Question: I wrote the below program to send HTML Email to the demo users in this table:

I want to send only one email and lists all of the information for each customer. Currently, if a customer has 10 books past due, then the customer will get 10 emails based on the table structure, because each book loan is a separate record.
Dear Jim Carey:
The following book(s) are due:
1. How to Fix Cars
2. James Bond Returns
Is there a way that I can send only one email for each customer but list each item in the email. For example list all the books due?
Fox example: Sending an email using the above table, Jim Carey will get 2 emails, instead of 1. I would like to send just one but list both the books due.
'''
class Program
{
static DataSet dtProfile = Database.AcquireData();
static DataTable table = dtProfile.Tables[0];
static string CustFName;
static string CustLName;
static string CheckoutDate;
static string DueDate;
static string BookName;
public static void SendEmail()
{
foreach (DataRow row in table.Rows)
{
CustFName = row["CustFName"].ToString();
CustLName = row["CustLName"].ToString();
CheckoutDate = row["CheckoutDate"].ToString();
DueDate = row["DueDate"].ToString();
BookName = row["BookName"].ToString();
string body = PopulateBody(CustFName, CustLName, CheckoutDate, DueDate, BookName);<br />
SendHtmlFormattedEmail("Email", "Subject", body);
}
}
public static string PopulateBody(string custFName, string custLName,
string checkoutDate, string dueDate, string bookName)
{
string body = string.Empty;
using (StreamReader reader =
new StreamReader(Path.GetFullPath(@"Z:
older\email.html")))
{
body = reader.ReadToEnd();
}
body = body.Replace("{#First Name#}", custFName);
body = body.Replace("{#Last Name#}", custLName);
body = body.Replace("{#Checkout Date#}", checkoutDate);
body = body.Replace("{#Due Date#}", dueDate);
body = body.Replace("{#Book Name#}", bookName);
return body;
}
public static void SendHtmlFormattedEmail(string recepientEmail, string subject, string body)
{
using (MailMessage mailMessage = new MailMessage())
{
mailMessage.From = new MailAddress(ConfigurationManager.AppSettings["UserName"]);
mailMessage.Subject = subject;
mailMessage.Body = body;
mailMessage.IsBodyHtml = true;
mailMessage.To.Add(new MailAddress(recepientEmail));
SmtpClient smtp = new SmtpClient();
smtp.Host = ConfigurationManager.AppSettings["Host"];
smtp.EnableSsl = Convert.ToBoolean(ConfigurationManager.AppSettings["EnableSsl"]);
System.Net.NetworkCredential NetworkCred = new System.Net.NetworkCredential();
NetworkCred.UserName = ConfigurationManager.AppSettings["UserName"];
NetworkCred.Password = ConfigurationManager.AppSettings["Password"];
smtp.UseDefaultCredentials = true;
smtp.Credentials = NetworkCred;
smtp.Port = int.Parse(ConfigurationManager.AppSettings["Port"]);
smtp.Send(mailMessage);
}
}
static void Main(string[] args)
{
SendEmail();
}
}
'''
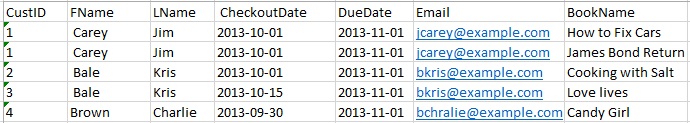
Answer: Create a collection of email data for each email address. Then iterate over the individual addresses and send out the emails.
'''
class Program
{
static DataSet dtProfile = null; //Database.AcquireData();
static DataTable table = dtProfile.Tables[0];
public static void SendEmail()
{
// Create the dictionary to hold the email data for each individual email. This allows us
// to group all of the books due for an individual together. We will use the email address
// as the key for the dictionary instead of CustomerID in case the user has given us two
// different email addresses.
Dictionary<string, List<DataRow>> emailList = new Dictionary<string, List<DataRow>>();
// Iterate over the dataset and populate the dictionary
foreach (DataRow row in table.Rows)
{
// grab the email address, will be the key for the dictionary
string email = row["Email"].ToString();
// if we haven't processed a row for this email yet, initialize the entry for it
if (!emailList.ContainsKey(email))
{
emailList.Add(email, new List<DataRow>());
}
// add the datarow for the overdue book for the email
emailList[email].Add(row);
}
// Now, craft and send an email for each unique email address in the list
foreach (string email in emailList.Keys)
{
// create a string builder to build up the body of the email
StringBuilder body = new StringBuilder();
body.Append("<html>");
body.Append("<body>");
// assume the first/last name will be the same for each row, so just get the
// name information from the first row to build the opening line of the email
DataRow firstRow = emailList[email][0];
body.AppendFormat("<p>Dear {0} {1}: The following book(s) are due:</p>", firstRow["FName"].ToString(), firstRow["LName"].ToString());
body.Append("<ol>");
// now just add a line item for each book
foreach (DataRow row in emailList[email])
{
body.AppendFormat("<li>{0}</li>", row["BookName"].ToString());
}
// close up your html tags
body.Append("</ol>");
body.Append("</body>");
body.Append("</html>");
// finally, send the email
SendHtmlFormattedEmail(email, "Overdue Books", body.ToString());
}
}
public static void SendHtmlFormattedEmail(string recepientEmail, string subject, string body)
{
using (MailMessage mailMessage = new MailMessage())
{
mailMessage.From = new MailAddress(ConfigurationManager.AppSettings["UserName"]);
mailMessage.Subject = subject;
mailMessage.Body = body;
mailMessage.IsBodyHtml = true;
mailMessage.To.Add(new MailAddress(recepientEmail));
SmtpClient smtp = new SmtpClient();
smtp.Host = ConfigurationManager.AppSettings["Host"];
smtp.EnableSsl = Convert.ToBoolean(ConfigurationManager.AppSettings["EnableSsl"]);
System.Net.NetworkCredential NetworkCred = new System.Net.NetworkCredential();
NetworkCred.UserName = ConfigurationManager.AppSettings["UserName"];
NetworkCred.Password = ConfigurationManager.AppSettings["Password"];
smtp.UseDefaultCredentials = true;
smtp.Credentials = NetworkCred;
smtp.Port = int.Parse(ConfigurationManager.AppSettings["Port"]);
smtp.Send(mailMessage);
}
}
static void Main(string[] args)
{
SendEmail();
}
}
'''